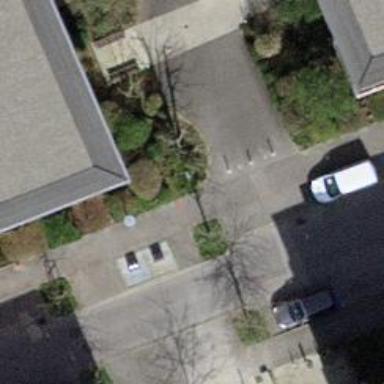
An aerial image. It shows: Bollard.